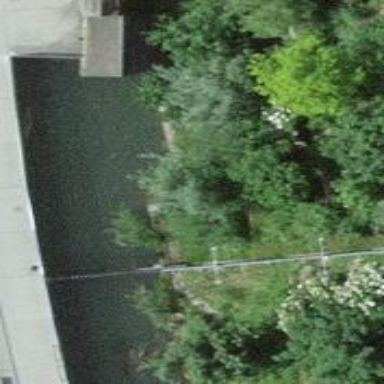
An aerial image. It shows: Retaining wall.